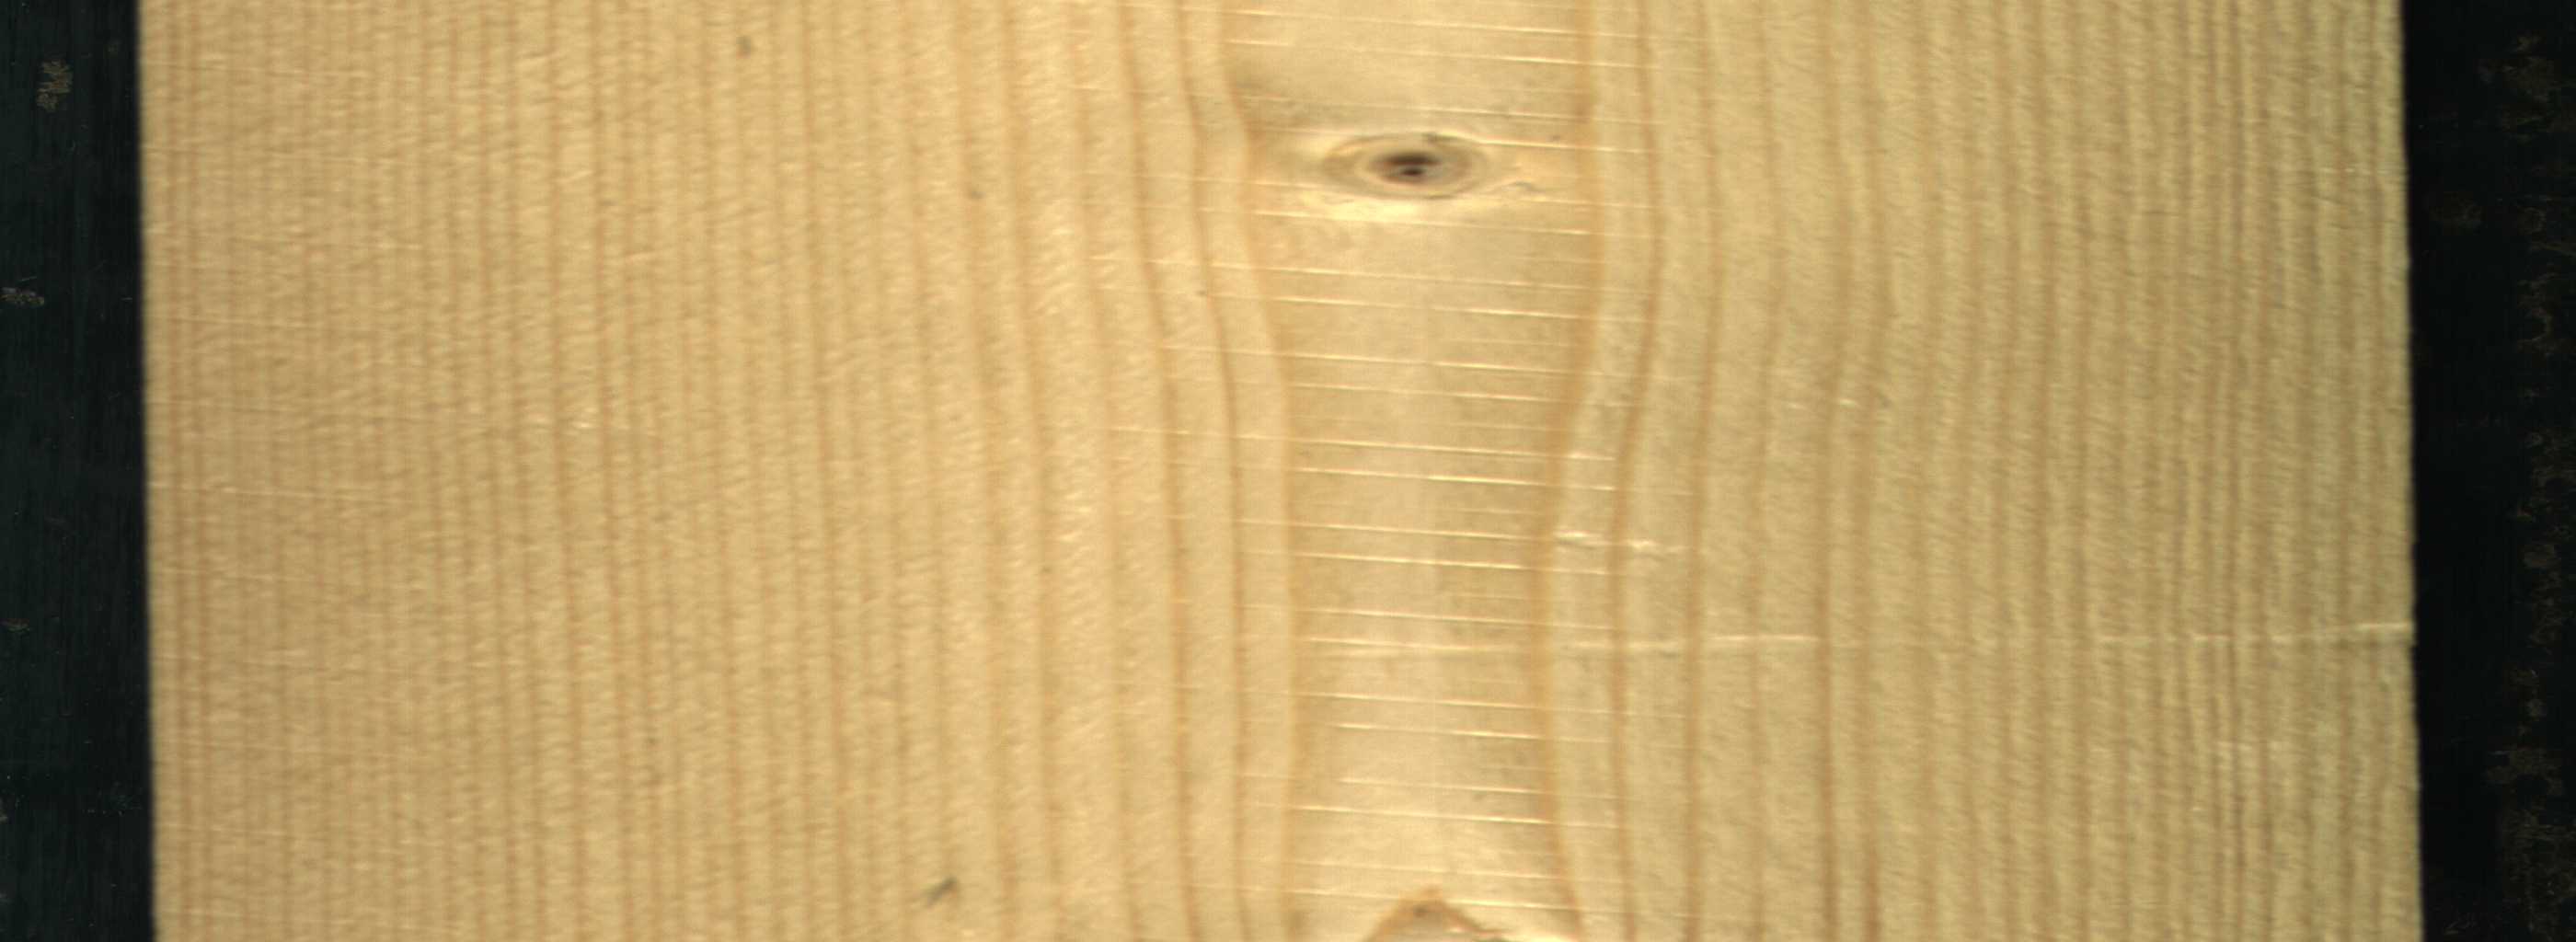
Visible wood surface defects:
Live_Knot